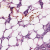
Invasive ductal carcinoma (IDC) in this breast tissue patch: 1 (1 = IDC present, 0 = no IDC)